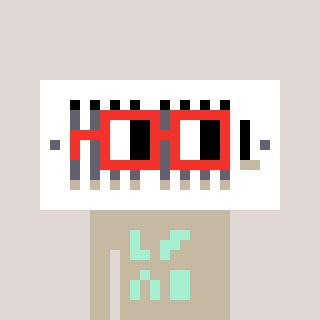
a pixel art character with square red glasses, a vent-shaped head and a bege-colored body on a warm background